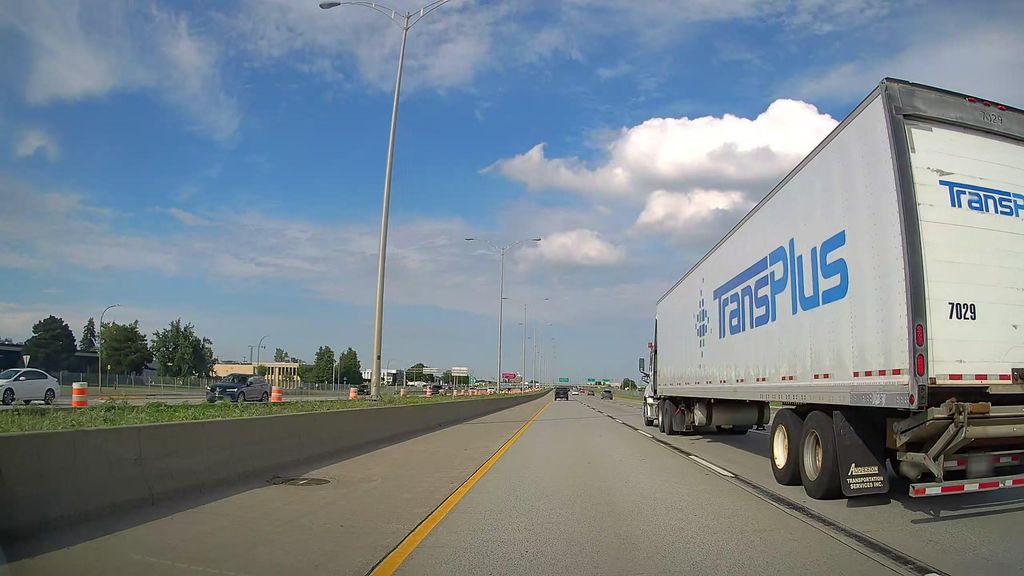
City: montreal